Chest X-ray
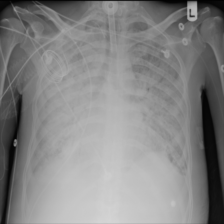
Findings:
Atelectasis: negative
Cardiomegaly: negative
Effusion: negative
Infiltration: negative
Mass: negative
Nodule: negative
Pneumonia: negative
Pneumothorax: negative
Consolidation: negative
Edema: negative
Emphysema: negative
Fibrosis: negative
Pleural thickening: negative
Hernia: negative